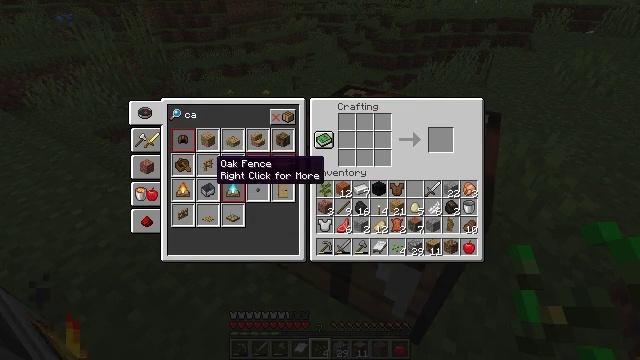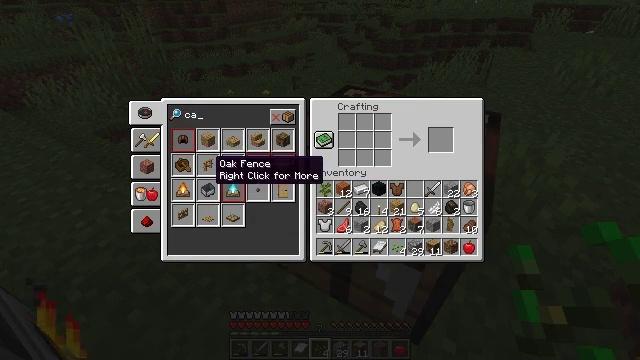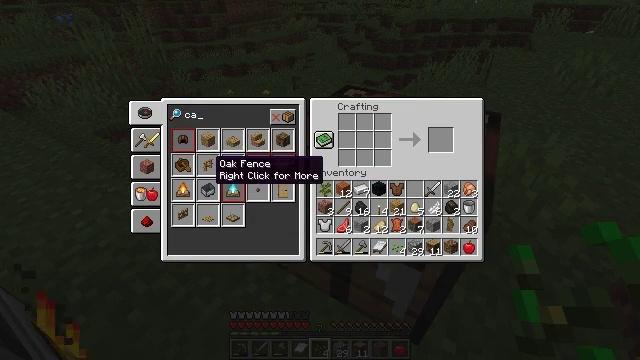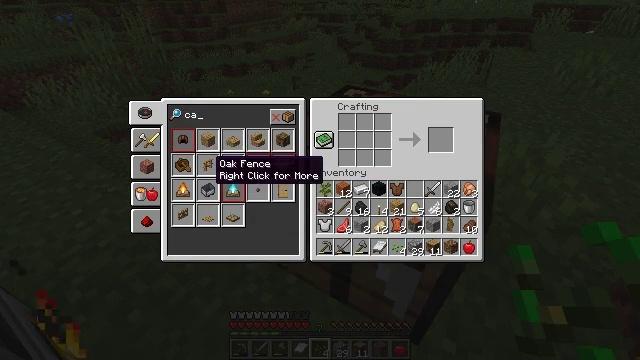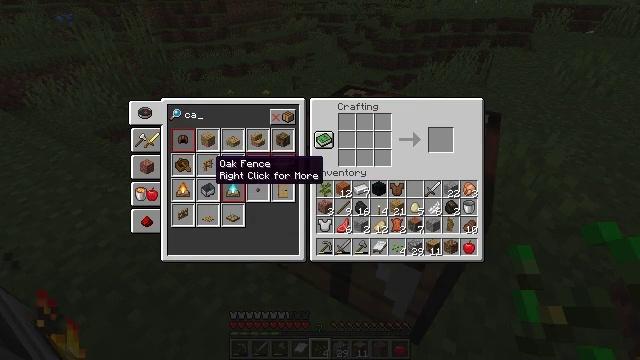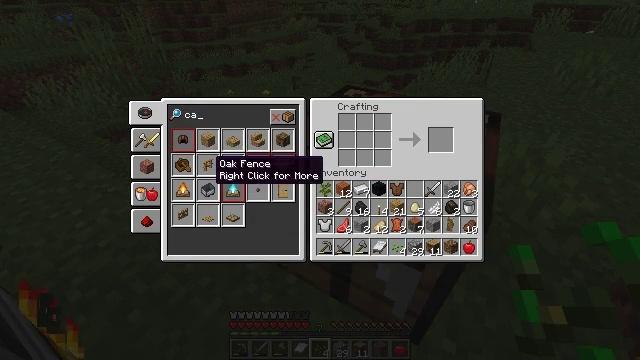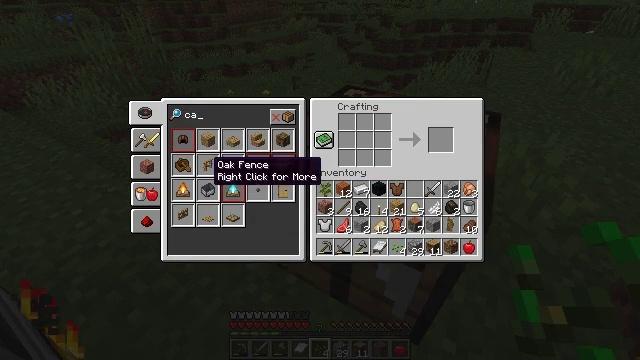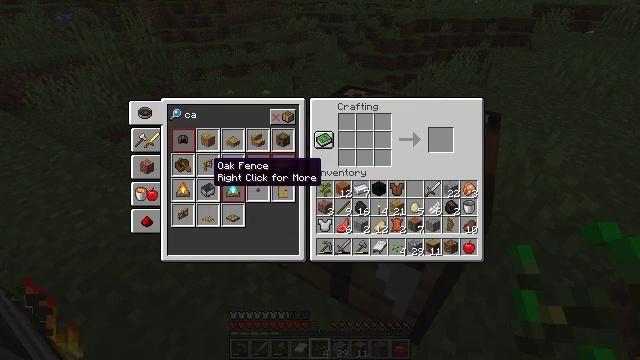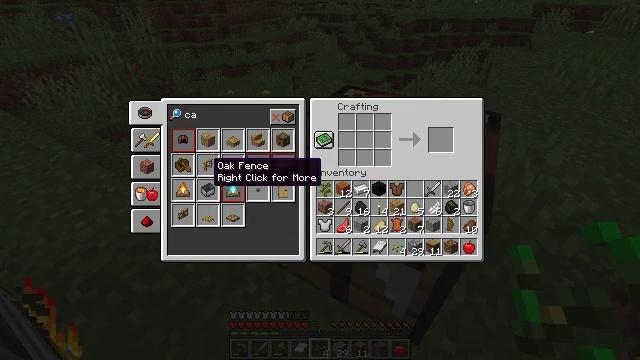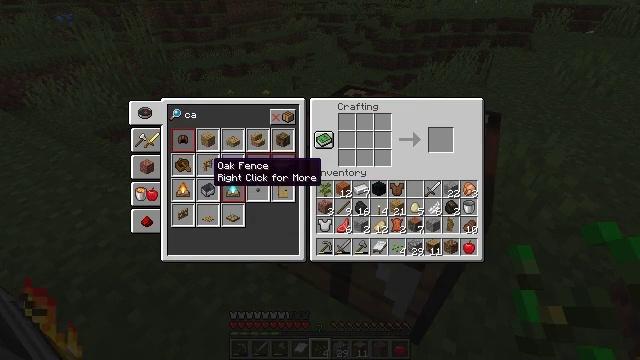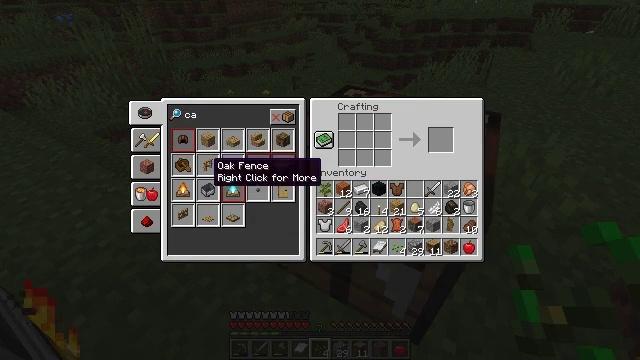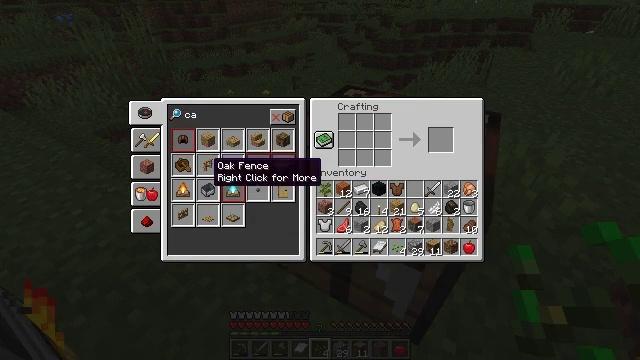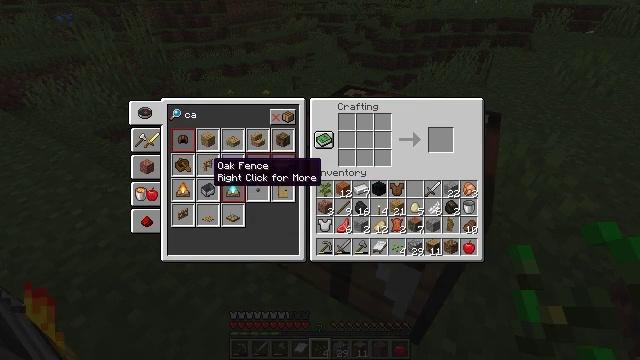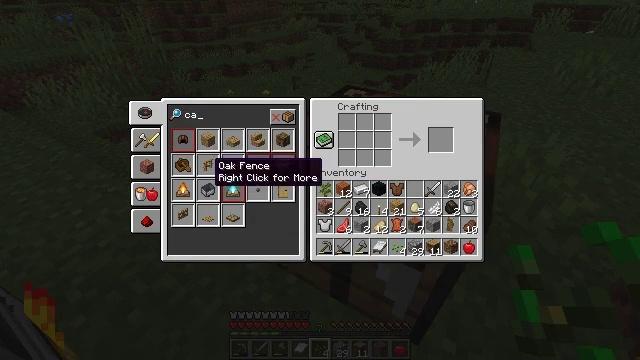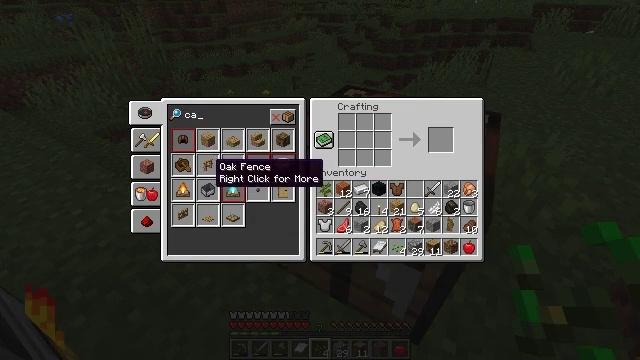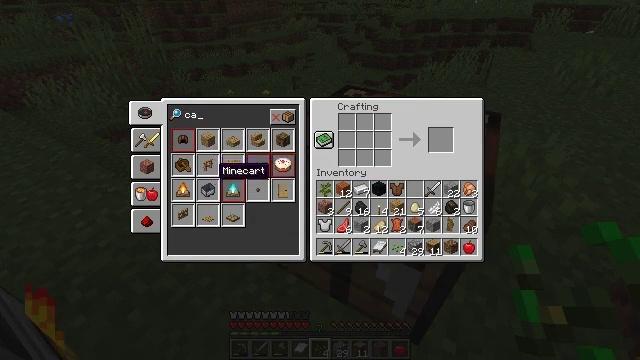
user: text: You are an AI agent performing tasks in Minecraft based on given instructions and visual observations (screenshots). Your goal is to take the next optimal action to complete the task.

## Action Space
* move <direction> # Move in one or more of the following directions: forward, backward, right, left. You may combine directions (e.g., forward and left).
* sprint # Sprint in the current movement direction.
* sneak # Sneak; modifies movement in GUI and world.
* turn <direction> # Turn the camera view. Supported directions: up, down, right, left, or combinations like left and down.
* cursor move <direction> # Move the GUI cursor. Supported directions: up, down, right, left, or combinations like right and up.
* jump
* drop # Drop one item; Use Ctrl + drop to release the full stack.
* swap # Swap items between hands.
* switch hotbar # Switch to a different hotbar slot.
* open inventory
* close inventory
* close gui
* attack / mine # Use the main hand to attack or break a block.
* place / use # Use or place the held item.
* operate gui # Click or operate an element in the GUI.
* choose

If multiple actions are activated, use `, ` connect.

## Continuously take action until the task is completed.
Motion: motion action
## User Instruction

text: Create a campfire using the crafting table.
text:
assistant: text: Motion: no_op
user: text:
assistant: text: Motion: no_op
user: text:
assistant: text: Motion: no_op
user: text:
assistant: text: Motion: no_op
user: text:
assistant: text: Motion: no_op
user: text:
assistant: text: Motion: no_op
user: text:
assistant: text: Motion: no_op
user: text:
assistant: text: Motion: no_op
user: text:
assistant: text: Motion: no_op
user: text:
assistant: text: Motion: no_op
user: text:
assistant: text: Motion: no_op
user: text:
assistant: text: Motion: no_op
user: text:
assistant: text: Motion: no_op
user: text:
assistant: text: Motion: no_op
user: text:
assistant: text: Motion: no_op
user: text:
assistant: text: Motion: no_op
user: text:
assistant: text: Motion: no_op
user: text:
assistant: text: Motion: no_op
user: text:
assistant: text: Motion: no_op
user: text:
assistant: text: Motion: no_op
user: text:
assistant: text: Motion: no_op
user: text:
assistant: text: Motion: no_op
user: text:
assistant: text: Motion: no_op
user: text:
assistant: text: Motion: no_op
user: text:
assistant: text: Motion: no_op
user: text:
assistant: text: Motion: cursor move left and up
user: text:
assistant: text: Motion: cursor move left and up
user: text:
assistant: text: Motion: cursor move left and up
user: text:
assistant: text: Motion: cursor move up
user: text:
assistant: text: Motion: no_op